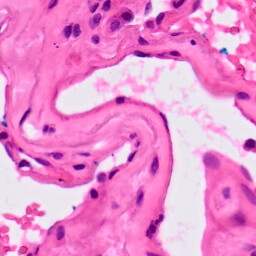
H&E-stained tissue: Lung